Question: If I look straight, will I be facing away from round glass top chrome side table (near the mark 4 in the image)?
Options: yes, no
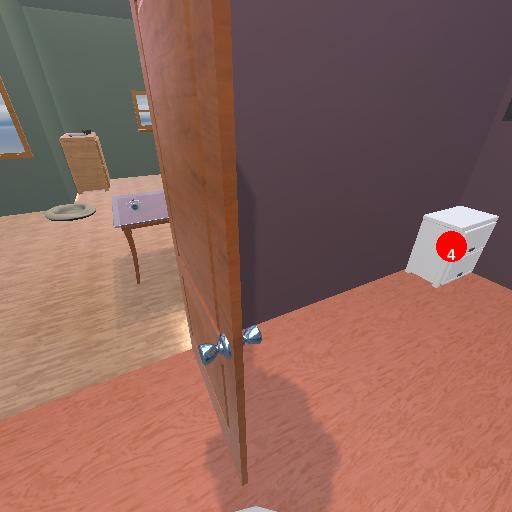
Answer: yes